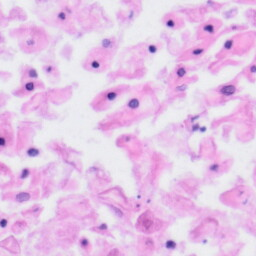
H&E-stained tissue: Tonsil